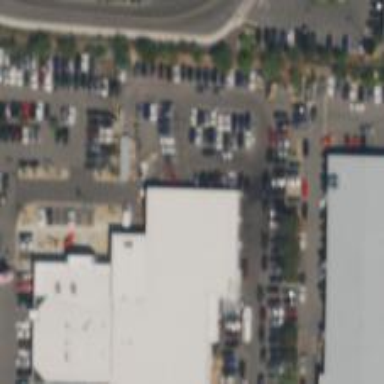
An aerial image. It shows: Building housing car shop.